Question: I'd like to create a shape that's like the following image:

Notice the top half gradients from color 1 to color 2, but theres a bottom half that gradients from color 3 to color 4. I know how to make a shape with a single gradient, but I'm not sure how to split a shape into two halves and make 1 shape with 2 different gradients.
Any ideas?
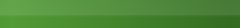
Answer: I don't think you can do this in XML (at least not in Android), but I've found a good solution posted <URL> that looks like it'd be a great help!
'''
ShapeDrawable.ShaderFactory sf = new ShapeDrawable.ShaderFactory() {
@Override
public Shader resize(int width, int height) {
LinearGradient lg = new LinearGradient(0, 0, width, height,
new int[]{Color.GREEN, Color.GREEN, Color.WHITE, Color.WHITE},
new float[]{0,0.5f,.55f,1}, Shader.TileMode.REPEAT);
return lg;
}
};
PaintDrawable p=new PaintDrawable();
p.setShape(new RectShape());
p.setShaderFactory(sf);
'''
Basically, the int array allows you to select multiple color stops, and the following float array defines where those stops are positioned (from 0 to 1). You can then, as stated, just use this as a standard Drawable.
Edit: Here's how you could use this in your scenario. Let's say you have a Button defined in XML like so:
'''
<Button
android:id="@+id/thebutton"
android:layout_width="wrap_content"
android:layout_height="wrap_content"
android:text="Press Me!"
/>
'''
You'd then put something like this in your onCreate() method:
'''
Button theButton = (Button)findViewById(R.id.thebutton);
ShapeDrawable.ShaderFactory sf = new ShapeDrawable.ShaderFactory() {
@Override
public Shader resize(int width, int height) {
LinearGradient lg = new LinearGradient(0, 0, 0, theButton.getHeight(),
new int[] {
Color.LIGHT_GREEN,
Color.WHITE,
Color.MID_GREEN,
Color.DARK_GREEN }, //substitute the correct colors for these
new float[] {
0, 0.45f, 0.55f, 1 },
Shader.TileMode.REPEAT);
return lg;
}
};
PaintDrawable p = new PaintDrawable();
p.setShape(new RectShape());
p.setShaderFactory(sf);
theButton.setBackground((Drawable)p);
'''
I cannot test this at the moment, this is code from my head, but basically just replace, or add stops for the colors that you need. Basically, in my example, you would start with a light green, fade to white slightly before the center (to give a fade, rather than a harsh transition), fade from white to mid green between 45% and 55%, then fade from mid green to dark green from 55% to the end. This may not look exactly like your shape (Right now, I have no way of testing these colors), but you can modify this to replicate your example.
Edit: Also, the '0, 0, 0, theButton.getHeight()' refers to the x0, y0, x1, y1 coordinates of the gradient. So basically, it starts at x = 0 (left side), y = 0 (top), and stretches to x = 0 (we're wanting a vertical gradient, so no left to right angle is necessary), y = the height of the button. So the gradient goes at a 90 degree angle from the top of the button to the bottom of the button.
Edit: Okay, so I have one more idea that works, haha. Right now it works in XML, but should be doable for shapes in Java as well. It's kind of complex, and I imagine there's a way to simplify it into a single shape, but this is what I've got for now:
'''
<?xml version="1.0" encoding="utf-8"?>
<shape
xmlns:android="http://schemas.android.com/apk/res/android"
android:shape="rectangle"
>
<corners
android:radius="3dp"
/>
<gradient
android:angle="0"
android:startColor="#FF63a34a"
android:endColor="#FF477b36"
android:type="linear"
/>
</shape>
'''
'''
<?xml version="1.0" encoding="utf-8"?>
<shape
xmlns:android="http://schemas.android.com/apk/res/android"
android:shape="rectangle"
>
<solid
android:color="#40000000"
/>
</shape>
'''
'''
<?xml version="1.0" encoding="utf-8"?>
<layer-list
xmlns:android="http://schemas.android.com/apk/res/android"
>
<item
android:drawable="@drawable/green_horizontal_gradient"
android:id="@+id/green_gradient"
/>
<item
android:drawable="@drawable/half_overlay"
android:id="@+id/half_overlay"
android:top="50dp"
/>
</layer-list>
'''
'''
<?xml version="1.0" encoding="utf-8"?>
<RelativeLayout
xmlns:android="http://schemas.android.com/apk/res/android"
android:layout_width="fill_parent"
android:layout_height="fill_parent"
android:gravity="center"
>
<TextView
android:id="@+id/image_test"
android:background="@drawable/layer_list"
android:layout_width="fill_parent"
android:layout_height="100dp"
android:layout_marginLeft="15dp"
android:layout_marginRight="15dp"
android:gravity="center"
android:text="Layer List Drawable!"
android:textColor="@android:color/white"
android:textStyle="bold"
android:textSize="26sp"
/>
</RelativeLayout>
'''
Okay, so basically I've created a shape gradient in XML for the horizontal green gradient, set at a 0 degree angle, going from the top area's left green color, to the right green color. Next, I made a shape rectangle with a half transparent gray. I'm pretty sure that could be inlined into the layer-list XML, obviating this extra file, but I'm not sure how. But okay, then the kind of hacky part comes in on the layer_list XML file. I put the green gradient as the bottom layer, then put the half overlay as the second layer, offset from the top by 50dp. Obviously you'd want this number to always be half of whatever your view size is, though, and not a fixed 50dp. I don't think you can use percentages, though. From there, I just inserted a TextView into my test.xml layout, using the layer_list.xml file as my background. I set the height to 100dp (twice the size of the offset of the overlay), resulting in the following:

Tada!
: I've realized you can just embed the shapes into the layer list drawable as items, meaning you don't need 3 separate XML files any more! You can achieve the same result combining them like so:
'''
<?xml version="1.0" encoding="utf-8"?>
<layer-list
xmlns:android="http://schemas.android.com/apk/res/android"
>
<item>
<shape
xmlns:android="http://schemas.android.com/apk/res/android"
android:shape="rectangle"
>
<corners
android:radius="3dp"
/>
<gradient
android:angle="0"
android:startColor="#FF63a34a"
android:endColor="#FF477b36"
android:type="linear"
/>
</shape>
</item>
<item
android:top="50dp"
>
<shape
android:shape="rectangle"
>
<solid
android:color="#40000000"
/>
</shape>
</item>
</layer-list>
'''
You can layer as many items as you like this way! I may try to play around and see if I can get a more versatile result through Java.
: Okay, so you can definitely fix the positioning through Java, like the following:
'''
TextView tv = (TextView)findViewById(R.id.image_test);
LayerDrawable ld = (LayerDrawable)tv.getBackground();
int topInset = tv.getHeight() / 2 ; //does not work!
ld.setLayerInset(1, 0, topInset, 0, 0);
tv.setBackgroundDrawable(ld);
'''
However! This leads to yet another annoying problem in that you cannot measure the TextView until after it has been drawn. I'm not quite sure yet how you can accomplish this...but manually inserting a number for topInset does work.
Okay, found out how to manually update this layer drawable to match the height of the container, full description can be found <URL> method:
'''
final TextView tv = (TextView)findViewById(R.id.image_test);
ViewTreeObserver vto = tv.getViewTreeObserver();
vto.addOnGlobalLayoutListener(new OnGlobalLayoutListener() {
@Override
public void onGlobalLayout() {
LayerDrawable ld = (LayerDrawable)tv.getBackground();
ld.setLayerInset(1, 0, tv.getHeight() / 2, 0, 0);
}
});
'''
And I'm done! Whew! :)